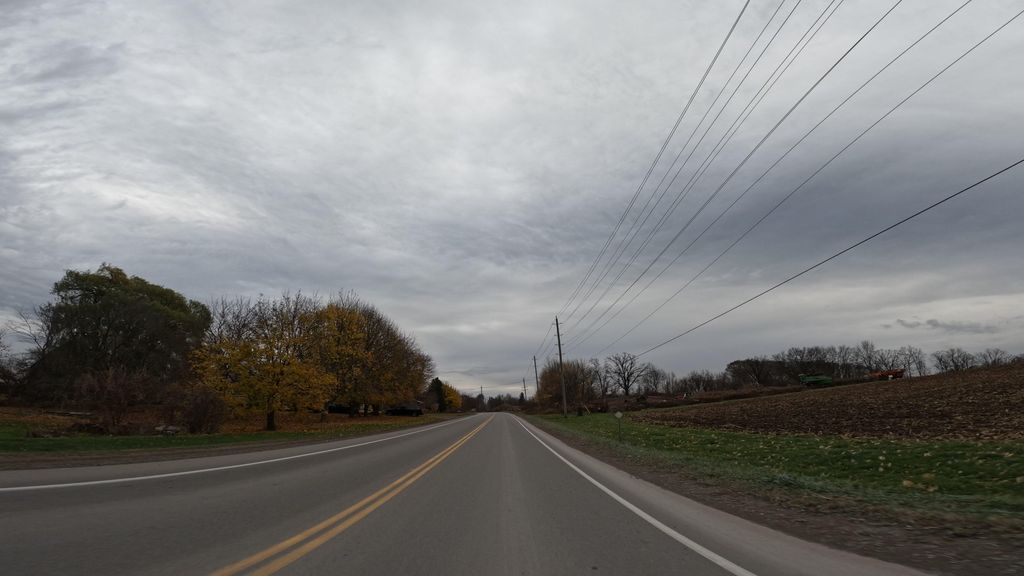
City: hamilton